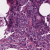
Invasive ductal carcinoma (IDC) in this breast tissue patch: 1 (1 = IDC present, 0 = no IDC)